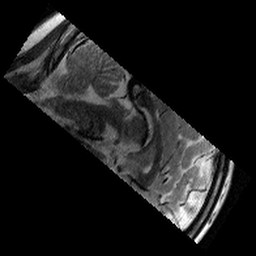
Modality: T2w
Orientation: sagittal
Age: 10
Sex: female
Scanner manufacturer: siemens
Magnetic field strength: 3 T
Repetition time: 9.23 s
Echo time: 0.067 s